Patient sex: M
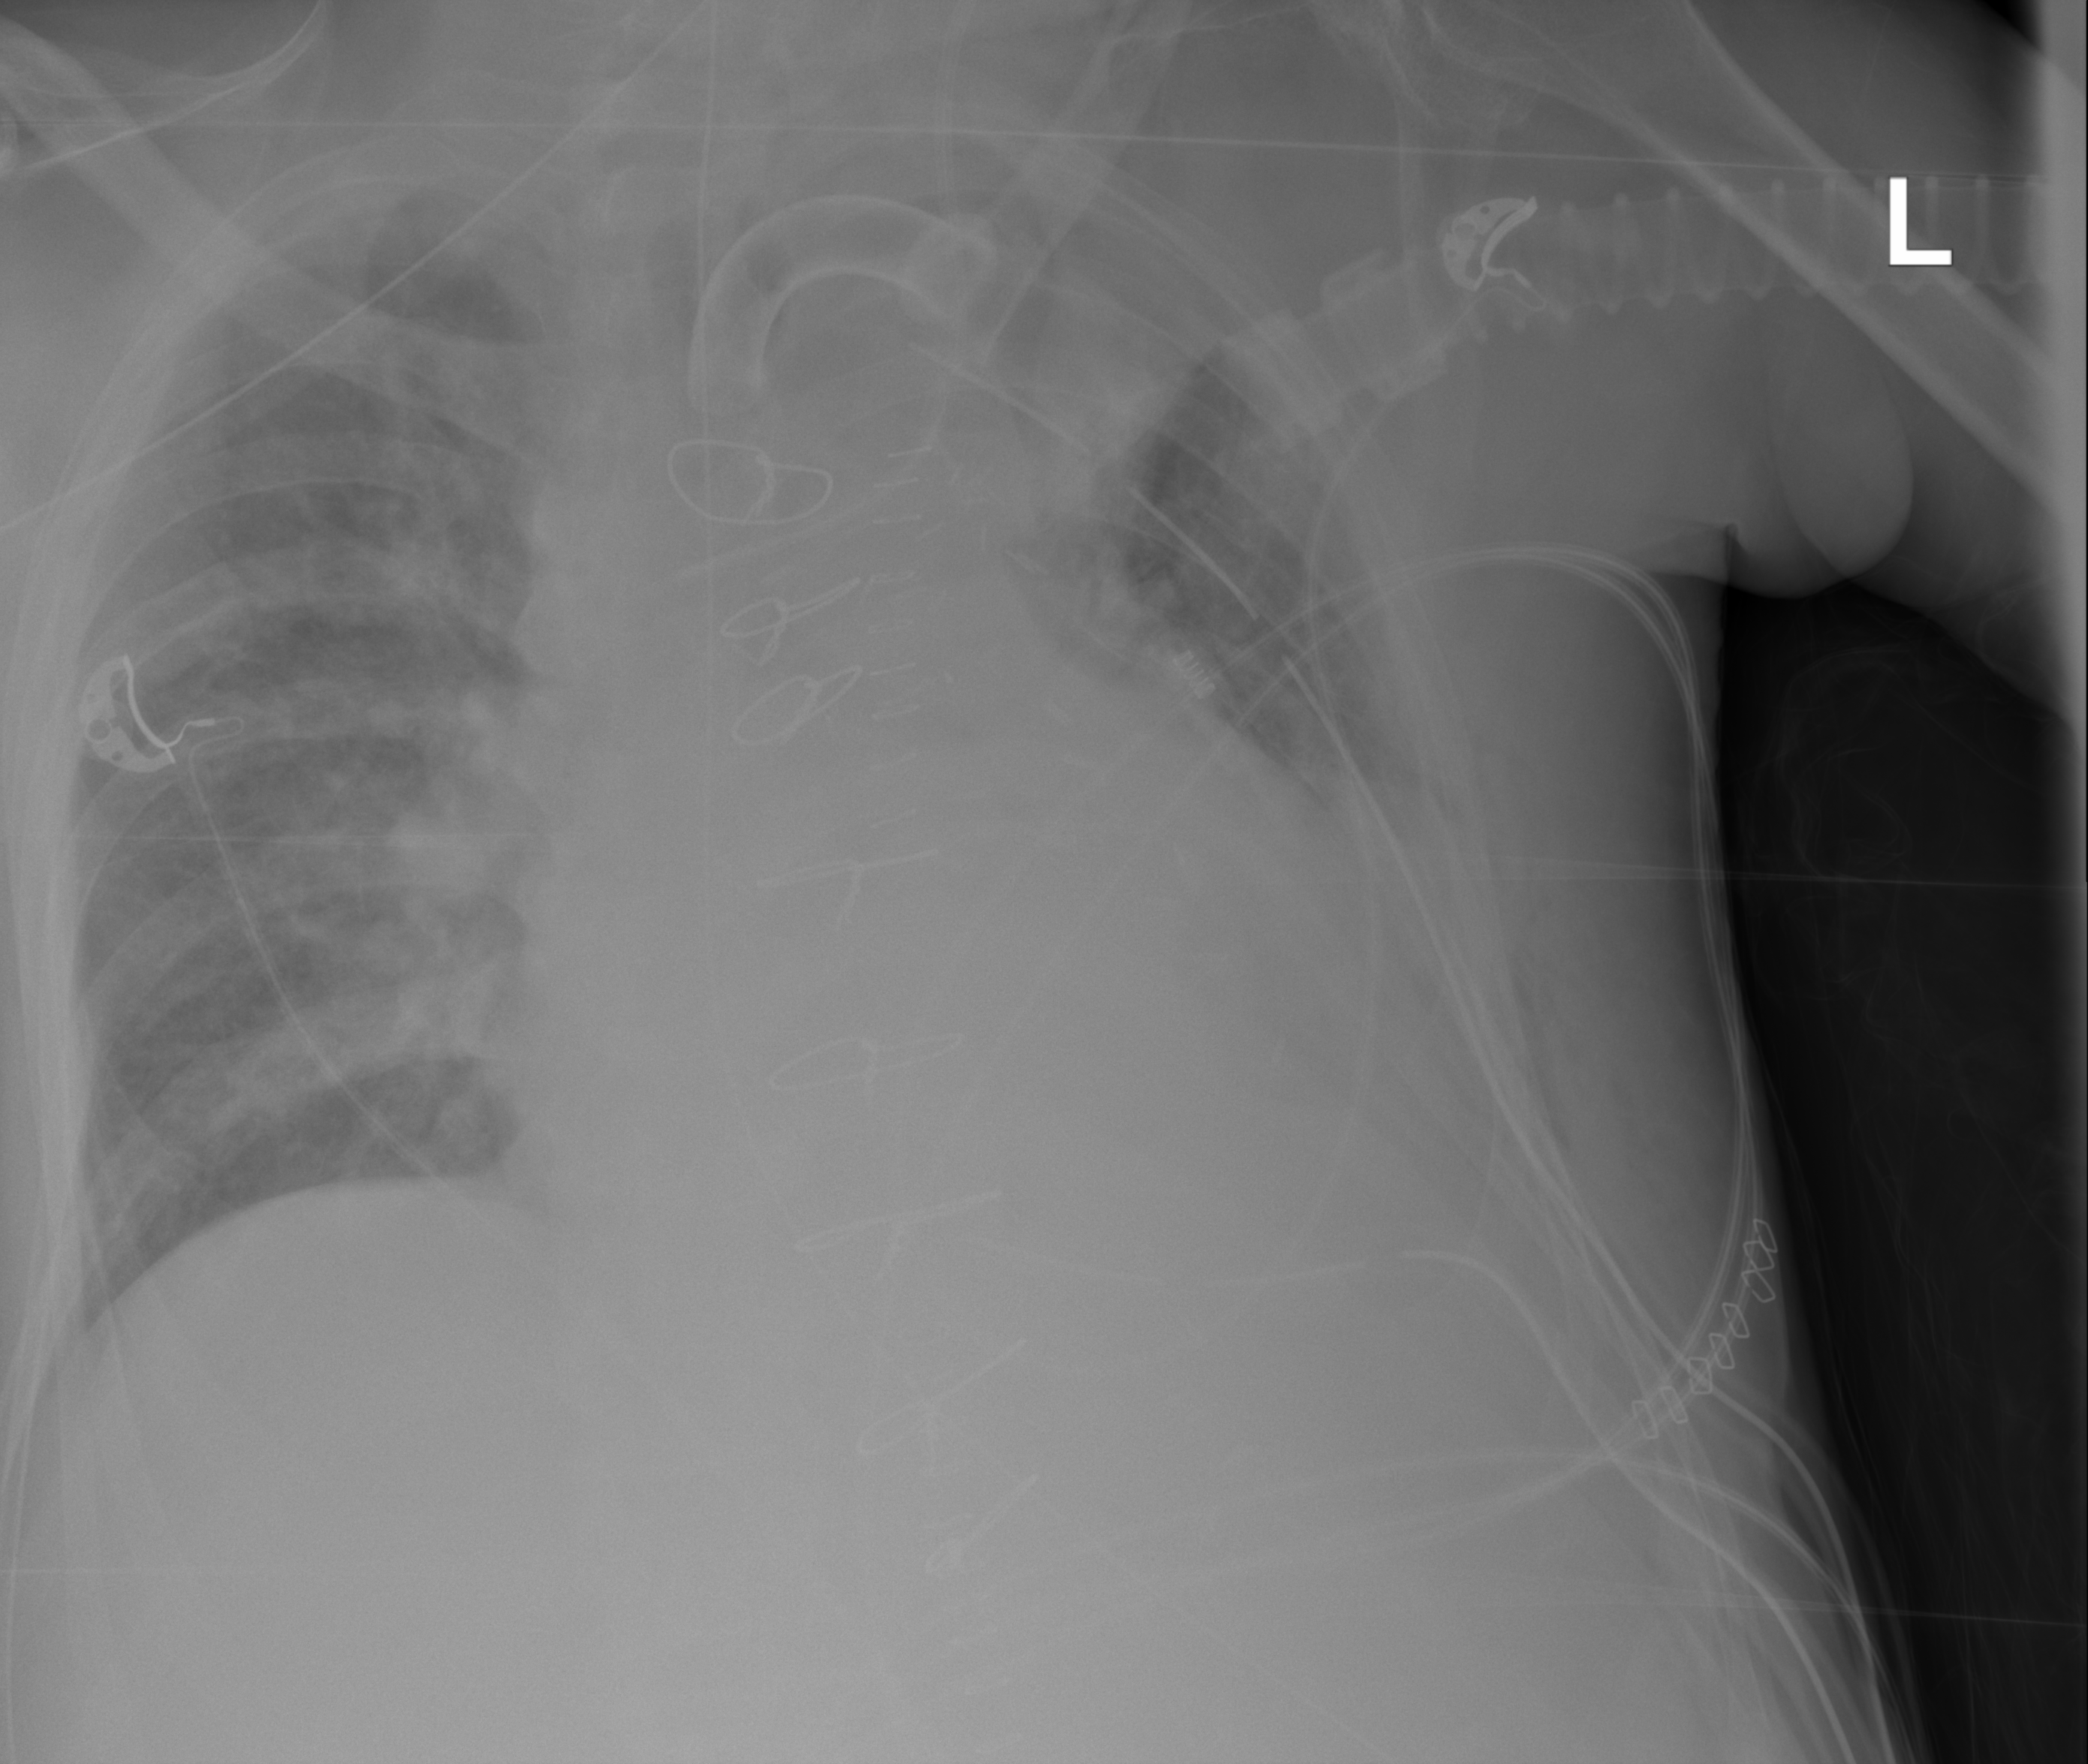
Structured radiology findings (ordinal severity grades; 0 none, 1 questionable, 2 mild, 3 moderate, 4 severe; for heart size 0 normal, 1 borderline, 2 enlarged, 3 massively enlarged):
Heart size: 3
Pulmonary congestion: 2
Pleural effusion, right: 0
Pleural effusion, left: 2
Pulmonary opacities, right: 2
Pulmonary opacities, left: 0
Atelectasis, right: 0
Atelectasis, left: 2